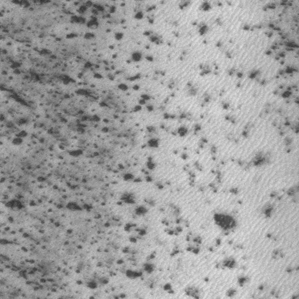
Label: frost